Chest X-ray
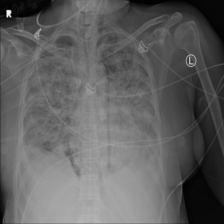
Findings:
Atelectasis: negative
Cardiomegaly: negative
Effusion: negative
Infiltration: positive
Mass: negative
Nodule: negative
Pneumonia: negative
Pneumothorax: negative
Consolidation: negative
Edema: negative
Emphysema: negative
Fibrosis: negative
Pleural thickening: negative
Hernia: negative